Interaction volume radius: 5 \u00c5
Interaction volume height: 10 \u00c5
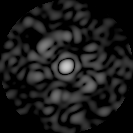
Disorder parameter: 0.8248